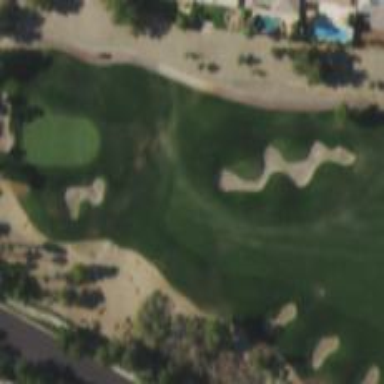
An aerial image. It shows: View of golf hole.